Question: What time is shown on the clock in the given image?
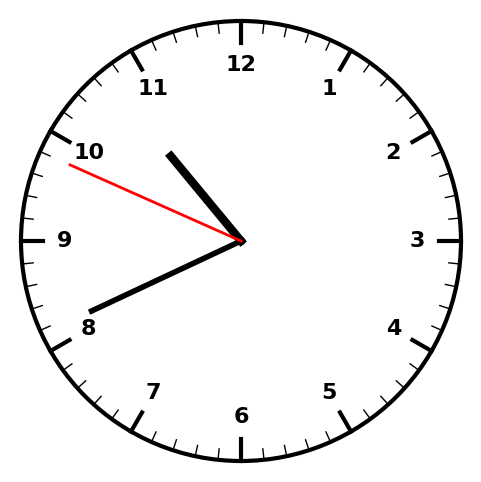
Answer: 10:40:49